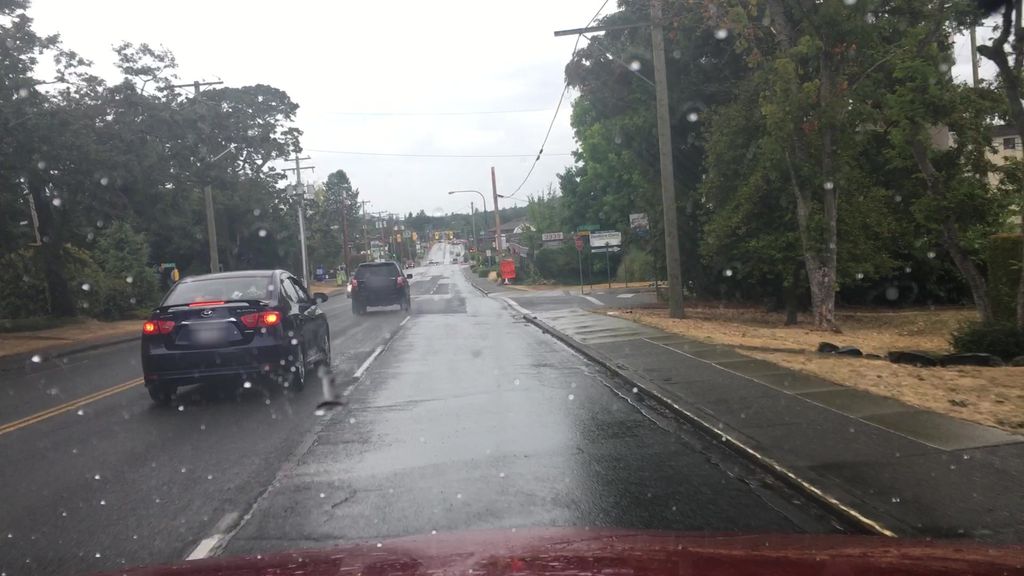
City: victoria